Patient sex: M
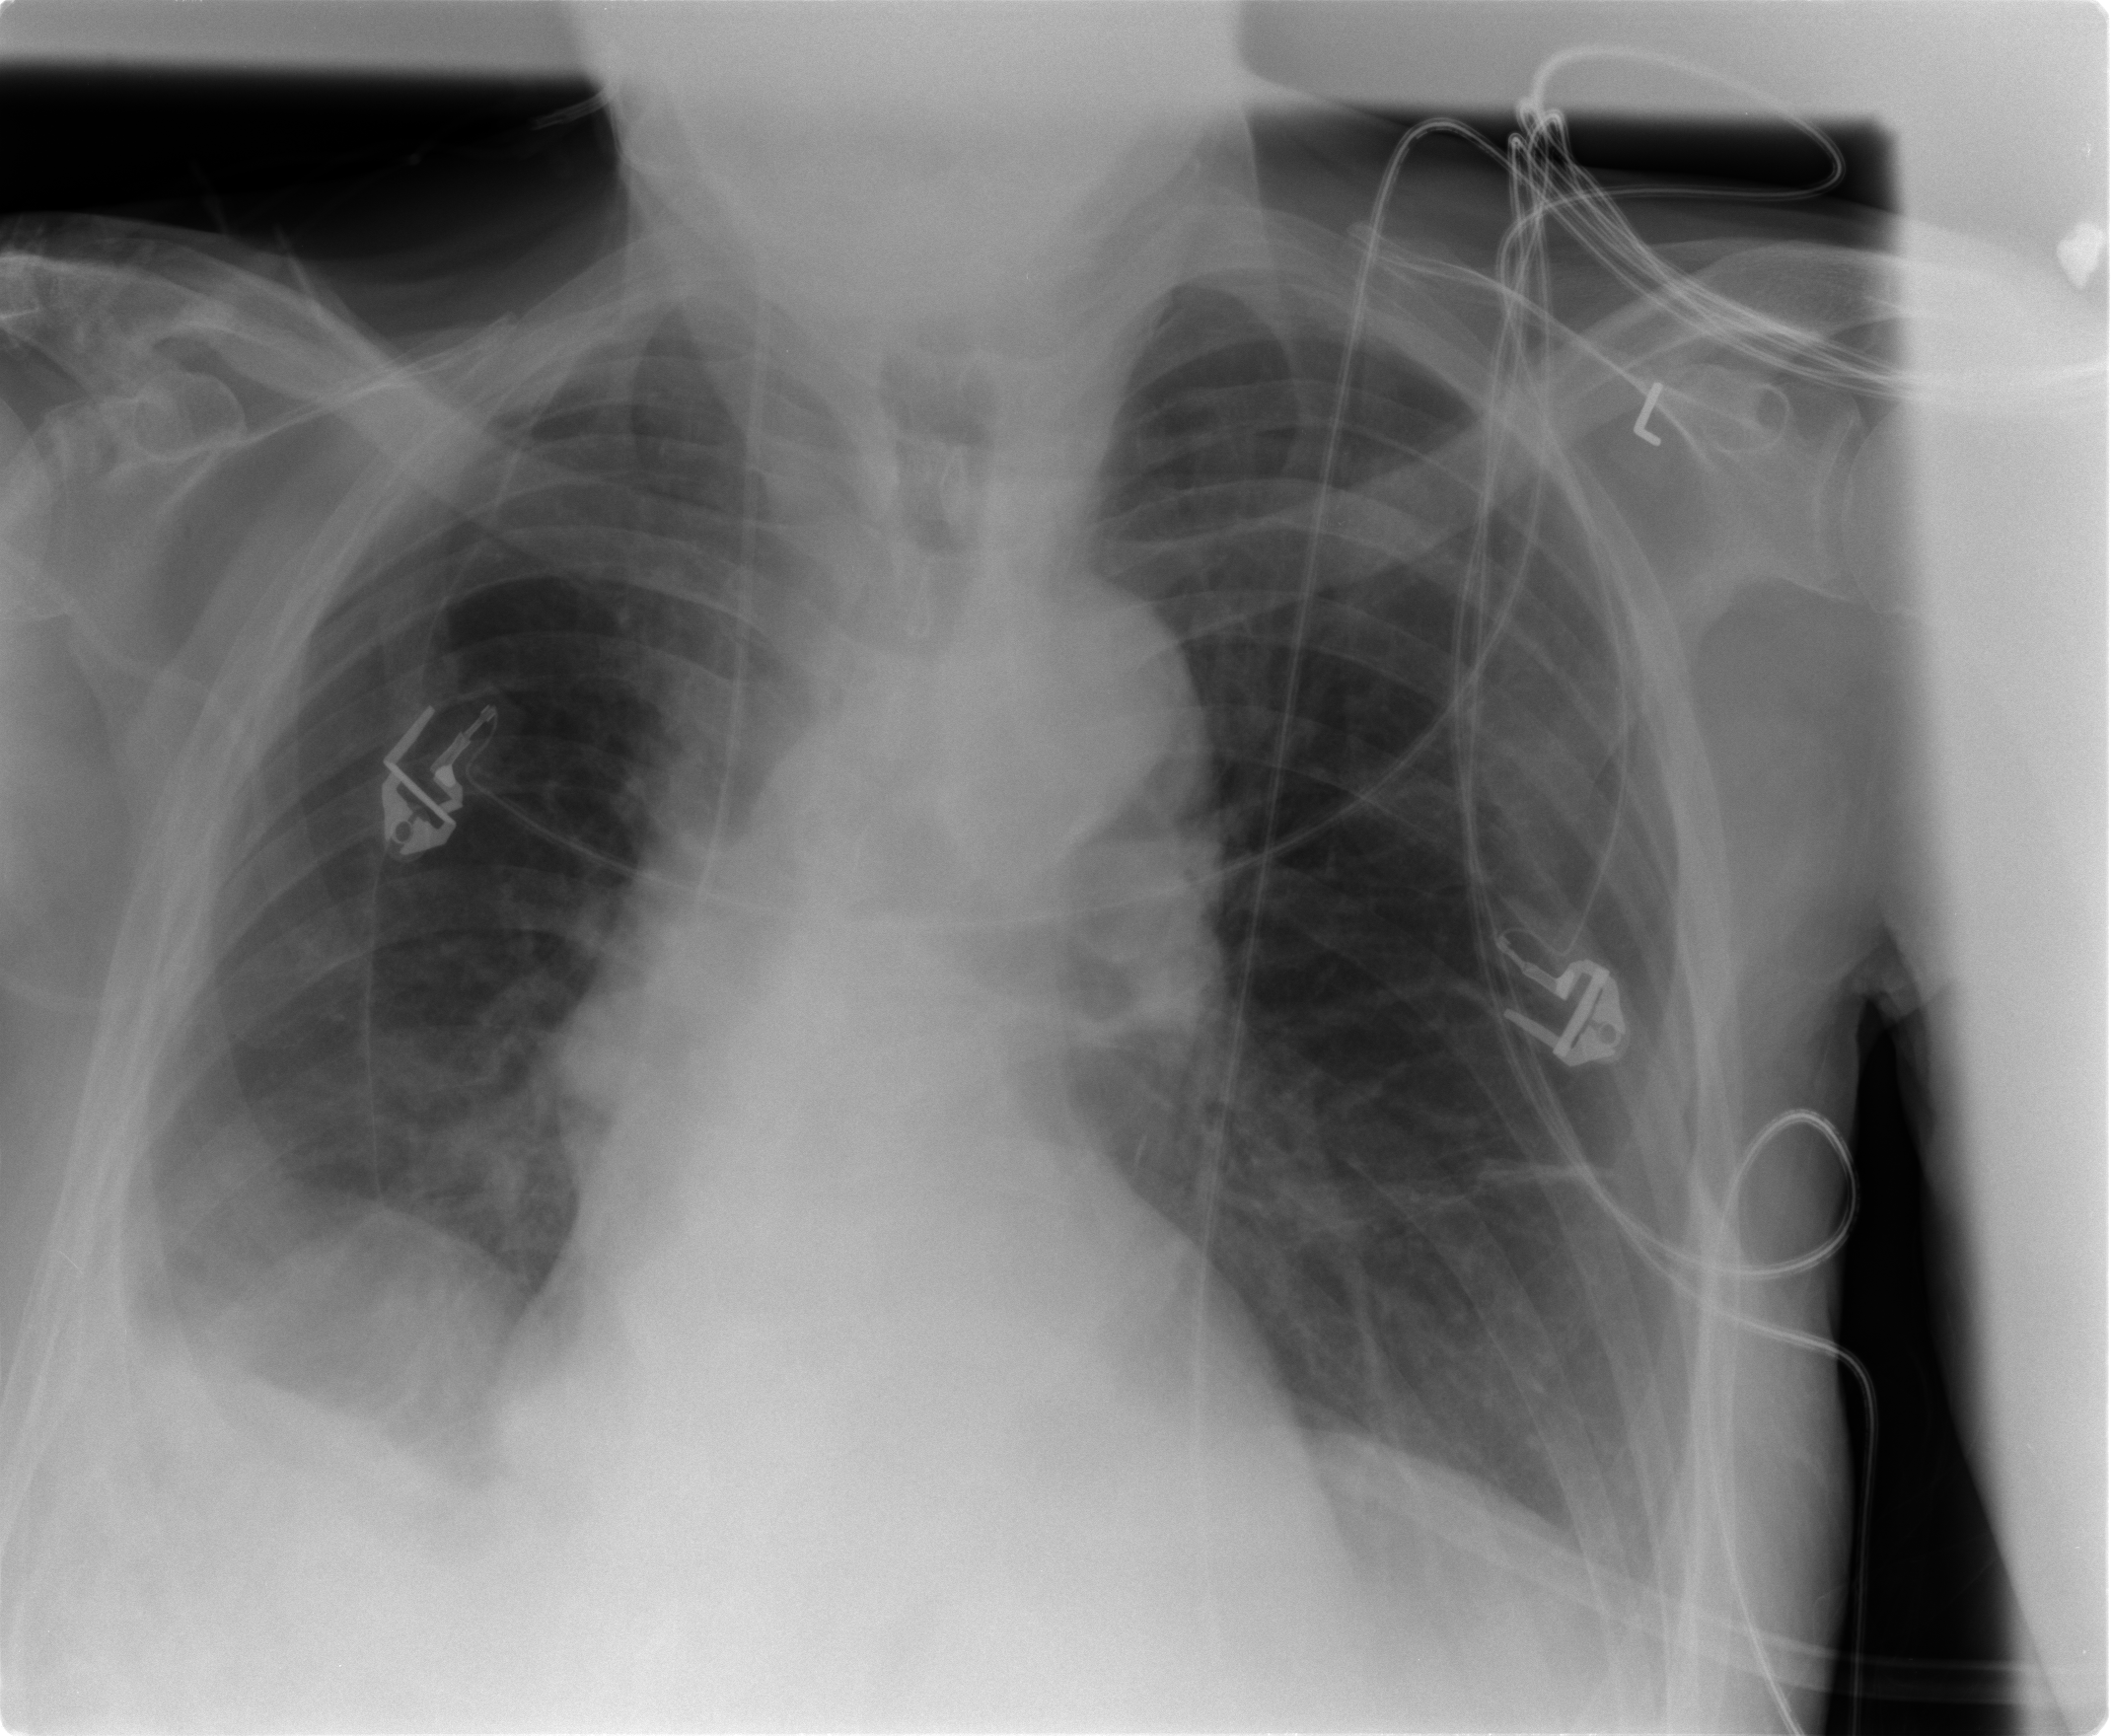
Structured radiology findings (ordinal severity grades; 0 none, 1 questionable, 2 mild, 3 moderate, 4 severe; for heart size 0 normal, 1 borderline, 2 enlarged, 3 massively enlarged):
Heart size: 2
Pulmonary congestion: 0
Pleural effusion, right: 2
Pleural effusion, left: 0
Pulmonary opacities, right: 0
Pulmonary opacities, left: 0
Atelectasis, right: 2
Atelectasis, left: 2